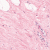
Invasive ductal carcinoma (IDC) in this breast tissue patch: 0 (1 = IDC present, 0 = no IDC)